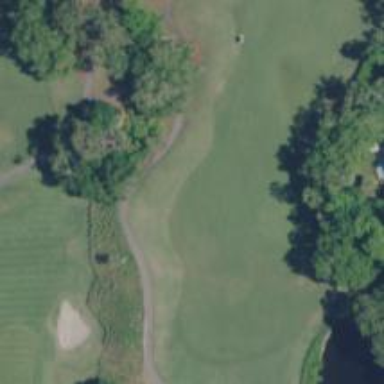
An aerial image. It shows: Golf hole.